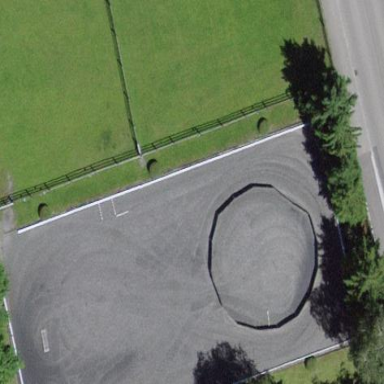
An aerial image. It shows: Equestrian pitch for leisure land use.